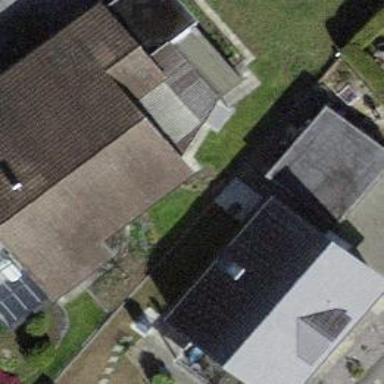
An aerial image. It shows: Building with tiled roof.